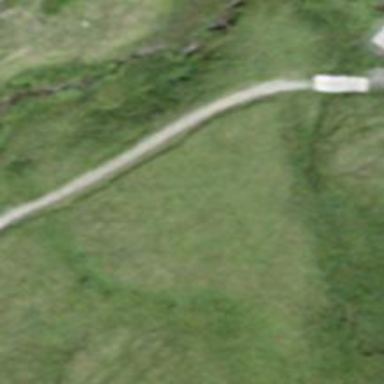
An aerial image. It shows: Path with excellent trail visibility on the ground.